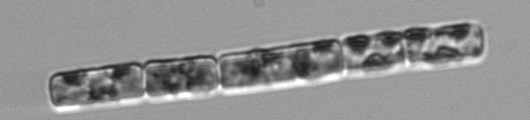
Label: Guinardia_delicatula